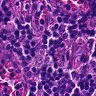
Metastatic tissue present: no